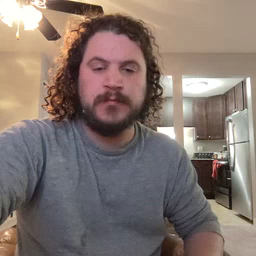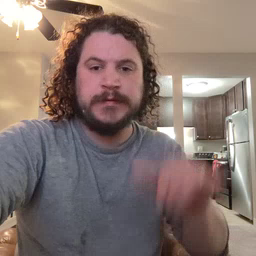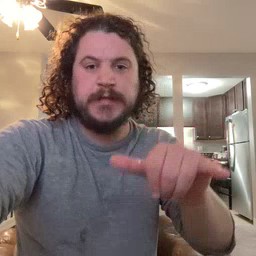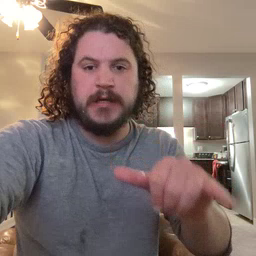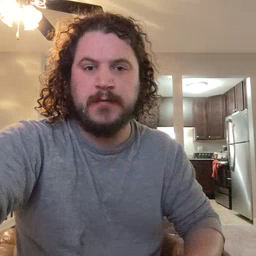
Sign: stay